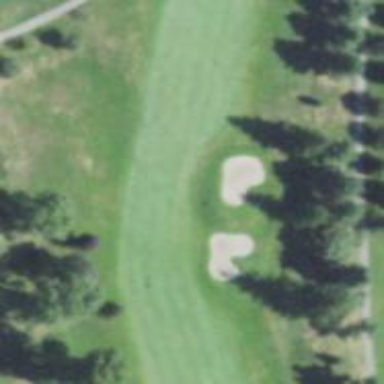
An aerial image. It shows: View of golf hole.